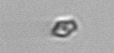
Label: Heterocapsa_rotundata